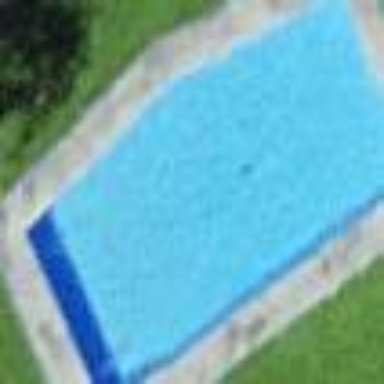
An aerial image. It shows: Swimming pool located in leisure land.